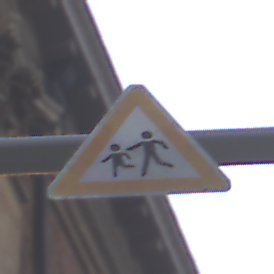
Verkehrszeichen: KinderRechts
Umgebung: Outdoor, Urban
Tageszeit: Midday
Wetter: Overcast
Licht: Natural
Jahreszeit: NotSpecified
Kontrast: LowContrast